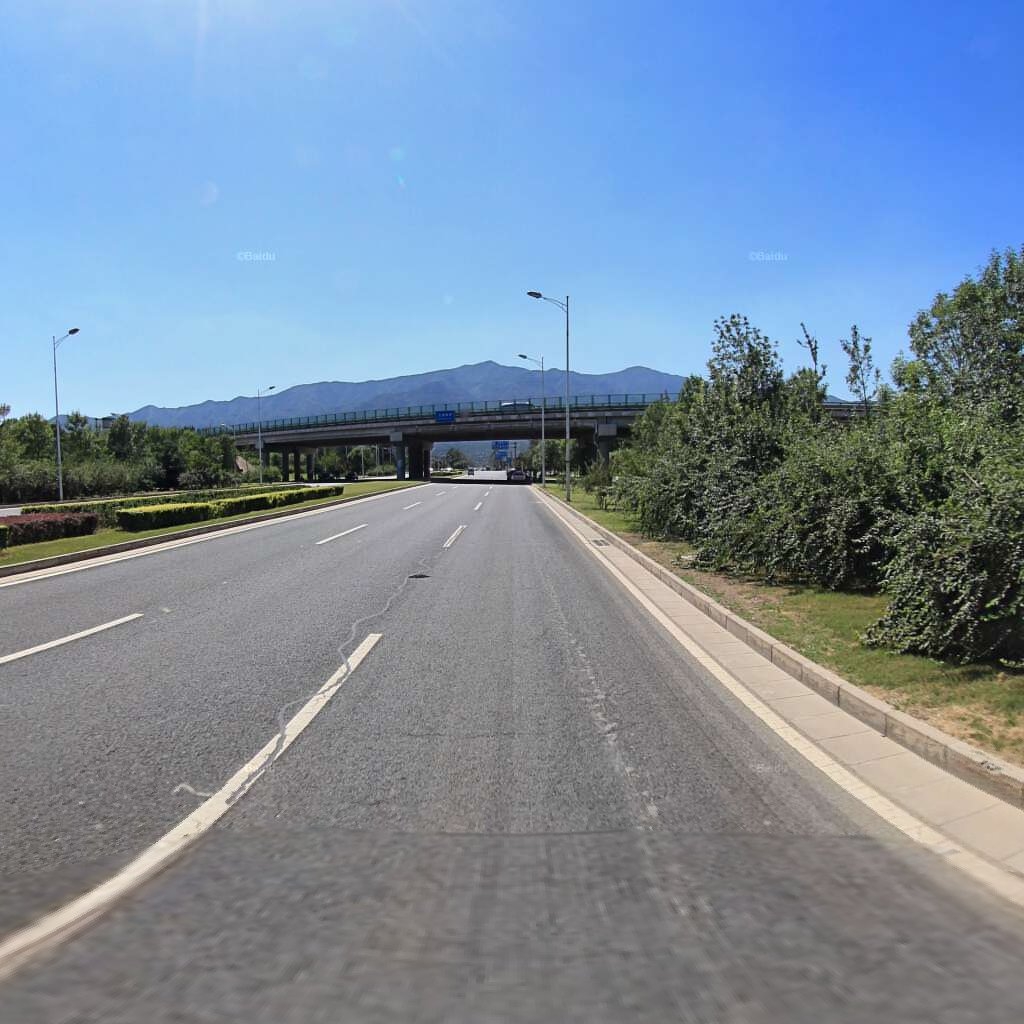
Region: Haidian
Road damage annotations: longitudinal patch, transverse crack